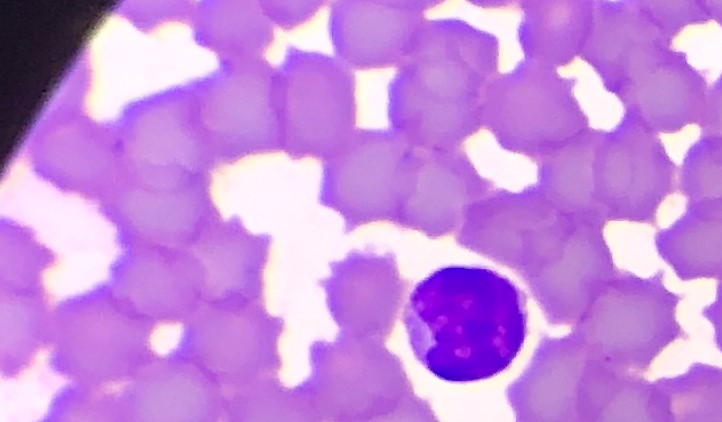
White blood cell type: Lymphocyte